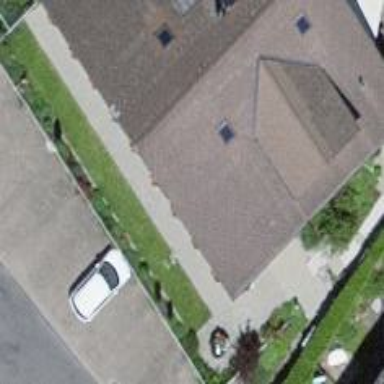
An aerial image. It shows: Garage building.